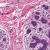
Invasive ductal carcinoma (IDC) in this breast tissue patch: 0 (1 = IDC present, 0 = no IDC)